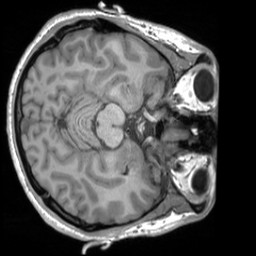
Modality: T1w
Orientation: axial
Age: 27
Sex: male
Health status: healthy